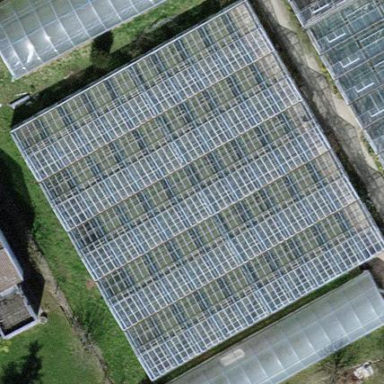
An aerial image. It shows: Greenhouse.